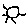
Label: sun